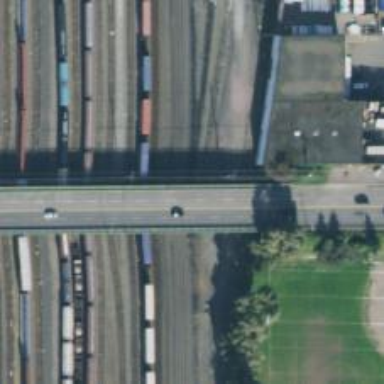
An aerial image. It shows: Railway spur service.